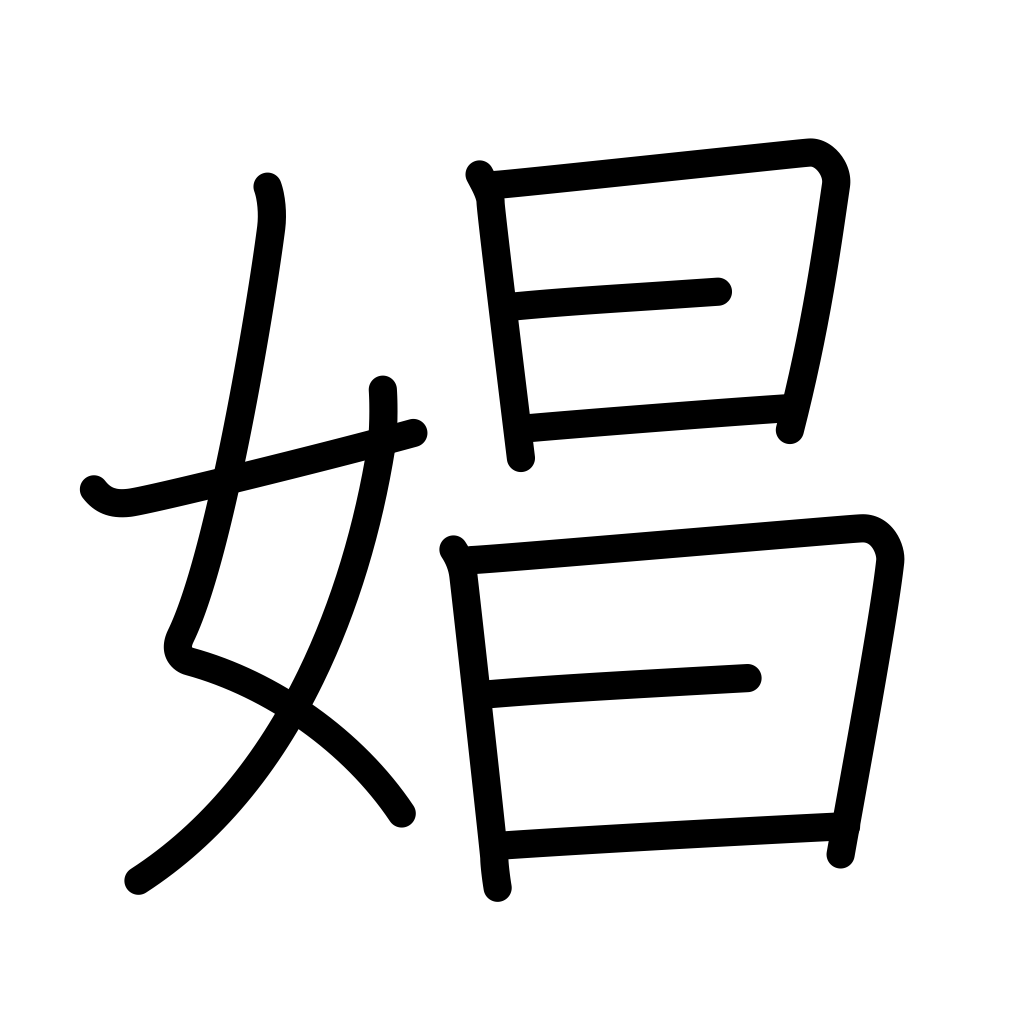
Meaning: prostitute